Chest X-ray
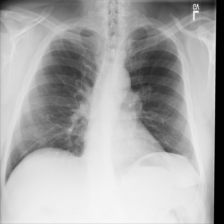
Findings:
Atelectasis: negative
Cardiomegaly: negative
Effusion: negative
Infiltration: negative
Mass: negative
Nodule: negative
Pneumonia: negative
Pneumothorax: negative
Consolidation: negative
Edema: negative
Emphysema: negative
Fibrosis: negative
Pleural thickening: negative
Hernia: negative